Question: I am trying to combine <URL> with physics acceleration.

Here is the top view of the path. The brown rectangle is made by a cube 'GameObject', with an 'iTweenPath' component attached (4 nodes). The path is named 'Path1'. On the left, there is a sphere (may not be seen clearly), which acts as the Actor, with 'RigidBody' attached (mass = 3), was put few units above the floor.
Then, I assigned a script to the Actor, which is:
'''
void OnCollisionEnter(Collision collison) {
iTween.MoveTo(gameObject, iTween.Hash("path", iTweenPath.GetPath("Path1"), "time", 5));
}
'''
when the ball hits the ground due to gravity, it triggers the 'iTween.MoveTo()'. The above works as expected.
However, I want to combine with my physics acceleration script, which is:
'''
void FixedUpdate() {
rigidbody.AddForce(transform.forward * 5.0f, ForceMode.Acceleration);
}
'''
However, iTween governs the movement, made the 'AddForce()' in 'FixedUpdate()' no effect at all. How can I combine these two?
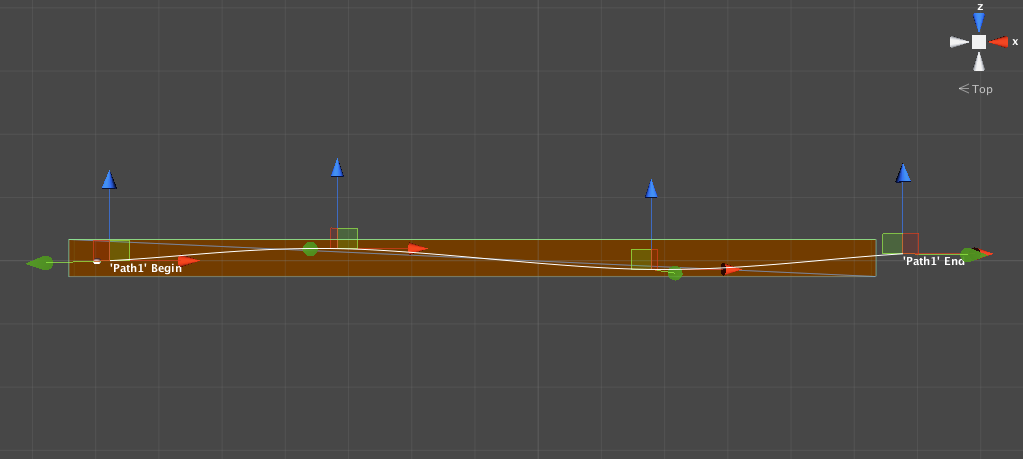
Answer: I have not used iTween in this solution. Just used number of empty gameobjects in array to generate path. More gameobjects in path smoother the path.
'''
using UnityEngine;
using System.Collections;
public class RollBall : MonoBehaviour
{
public float speed=10;
public Transform target;
public Transform[] pathPoints;
public int c;
void Start ()
{
c=0;
}
void Update ()
{
target.position=new Vector3(transform.position.x,transform.position.y+1f,transform.transform.position.z);
if(target.position.z>=pathPoints[c].position.z)
{
if(c<pathPoints.Length)
c++;
}
target.LookAt(pathPoints[c]);
if(Input.GetKey(KeyCode.UpArrow))
{
rigidbody.AddForce(target.forward*speed);
}
}
}
'''
In this target is the empty gameobject which moves with the sphere to give direction to the sphere. pathPoints is the array of empty gameobjects generating a curved path (sequence does matters). Try this code with attaching it to a sphere. Let me know <URL> if any doubts.